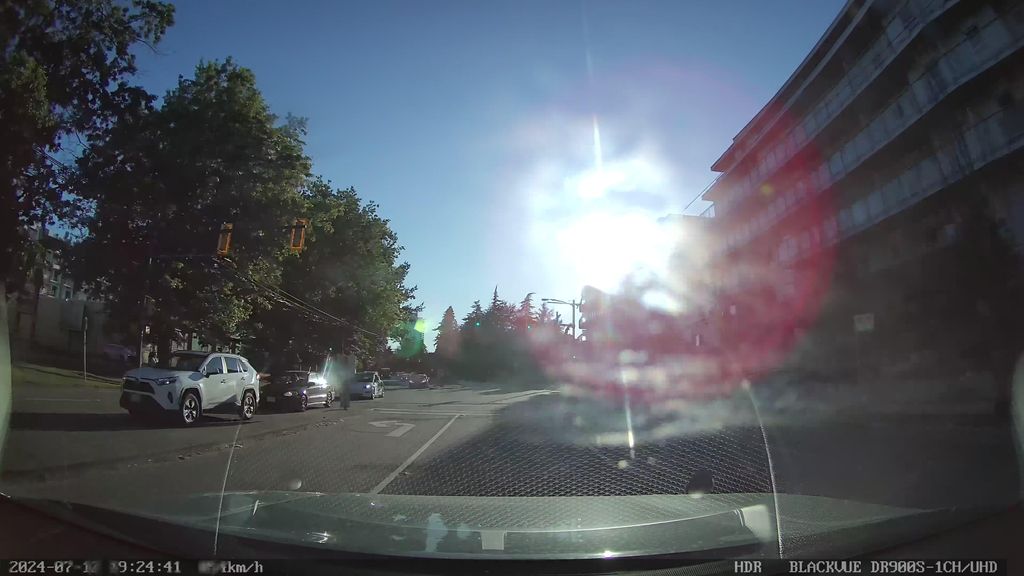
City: vancouver